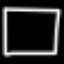
Label: square